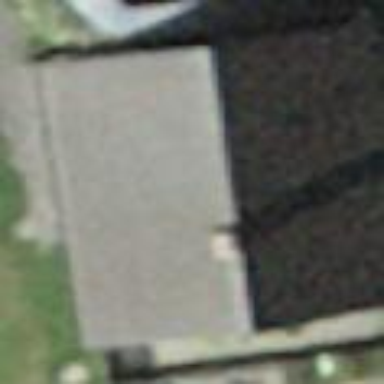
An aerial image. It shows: Building with gabled roof oriented along its length.